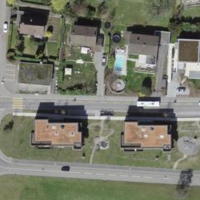
EUNIS habitat code: 55
Species observed at this site:
Echium vulgare